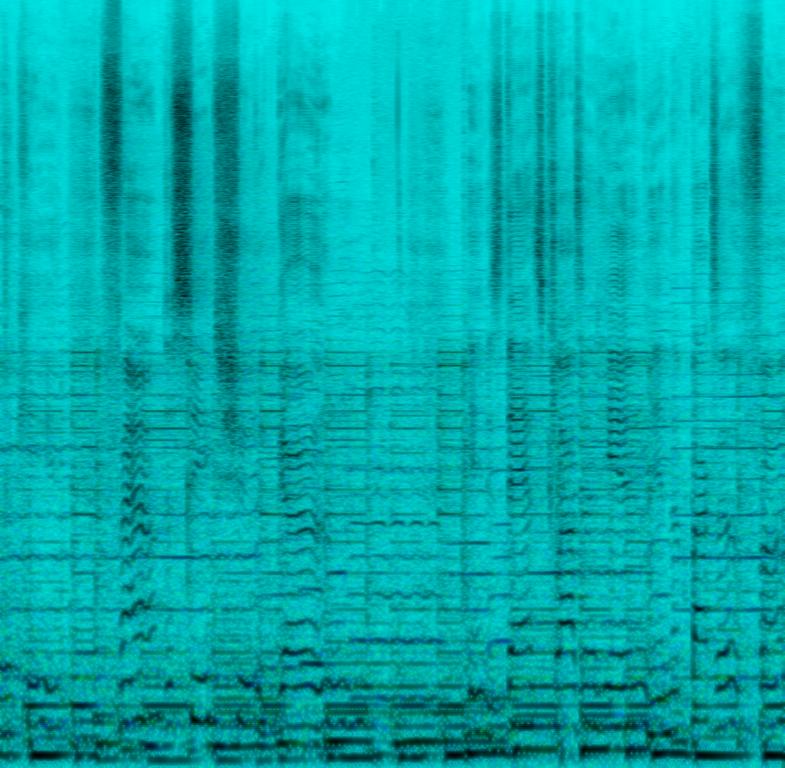
A male vocalist sings this mellow country song. The tempo is medium with fiddle, cello and viola harmony with acoustic guitar rhythm.The song is mellow, soft, dulcet,emotional , melancholic and nostalgic . This song is Country Pop.